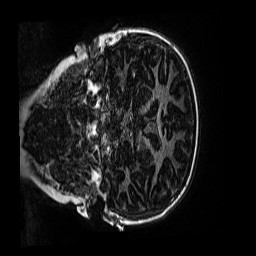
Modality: MP2RAGE
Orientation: coronal
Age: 10
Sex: female
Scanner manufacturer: siemens
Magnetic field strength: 3 T
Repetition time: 4 s
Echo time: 0.00299 s